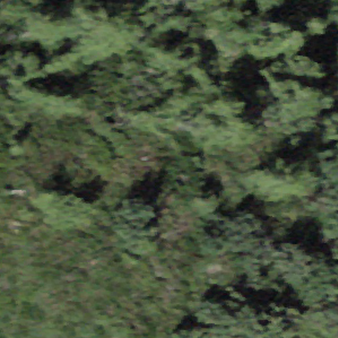
Label: other